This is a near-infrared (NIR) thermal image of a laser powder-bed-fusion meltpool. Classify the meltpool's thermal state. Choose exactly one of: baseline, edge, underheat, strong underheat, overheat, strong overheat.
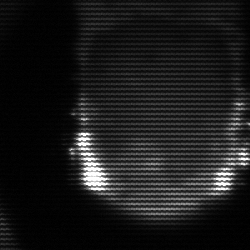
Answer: baseline